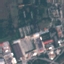
Label: Industrial